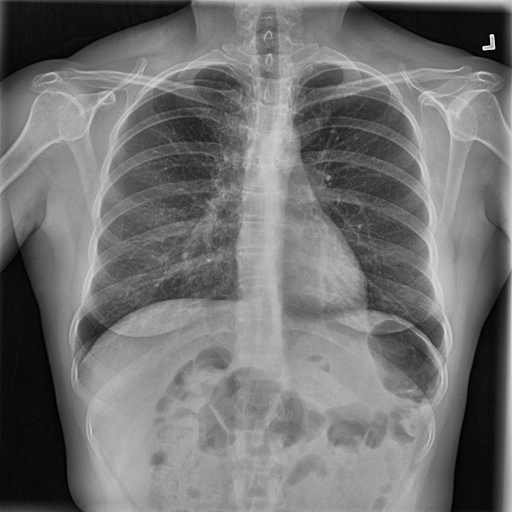
Finding: NORMAL